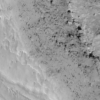
Label: not_dusty